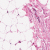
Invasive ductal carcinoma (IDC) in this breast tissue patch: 0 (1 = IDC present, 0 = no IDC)